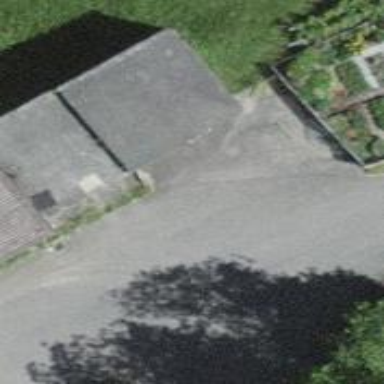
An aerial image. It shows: Garage building.